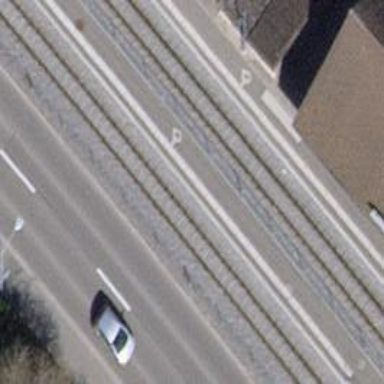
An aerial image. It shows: Railway stop with public transport stop position.